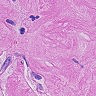
Metastatic tissue present: yes